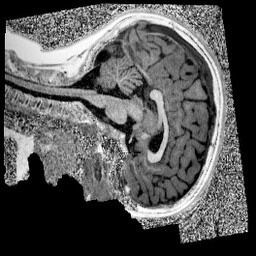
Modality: UNIT1
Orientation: sagittal
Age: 10
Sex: female
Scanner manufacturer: siemens
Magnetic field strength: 3 T
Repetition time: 4 s
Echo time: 0.00299 s